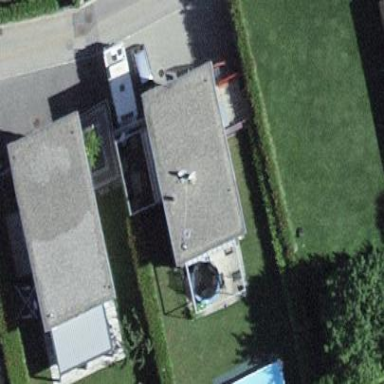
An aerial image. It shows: Simple and straightforward house.